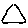
Label: triangle